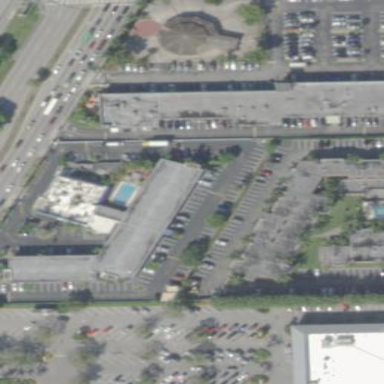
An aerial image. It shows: Hotel building.